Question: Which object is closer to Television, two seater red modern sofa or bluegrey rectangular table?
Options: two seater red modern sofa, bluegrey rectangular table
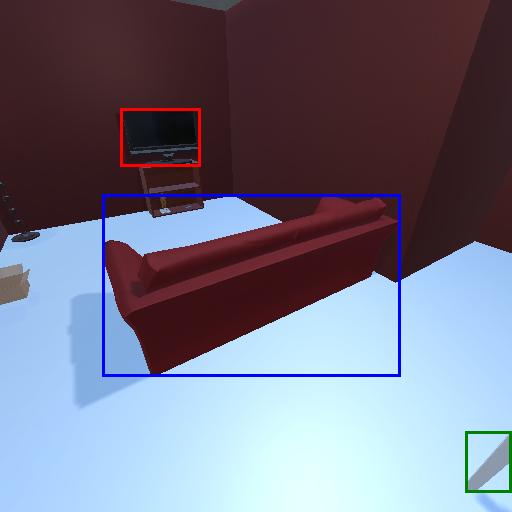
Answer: two seater red modern sofa